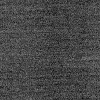
Atmospheric dust classification: dusty